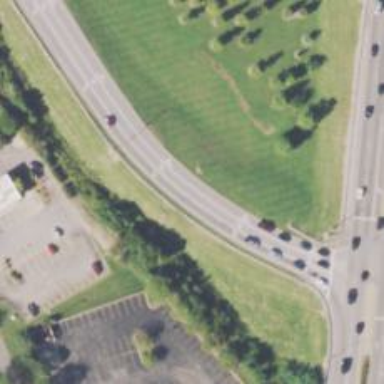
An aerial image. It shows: Trunk link road with asphalt surface.